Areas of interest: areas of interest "Swimming Pool"
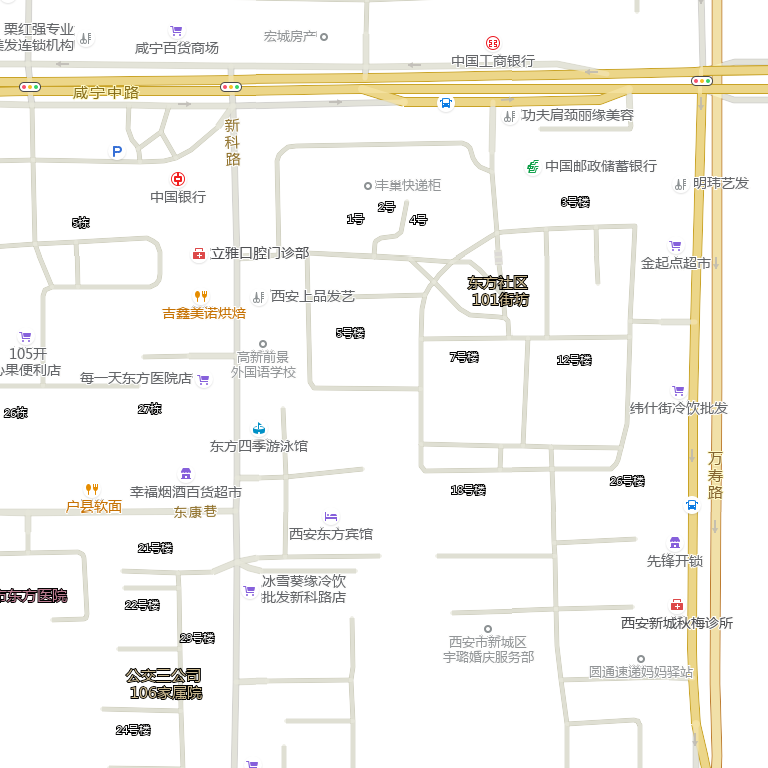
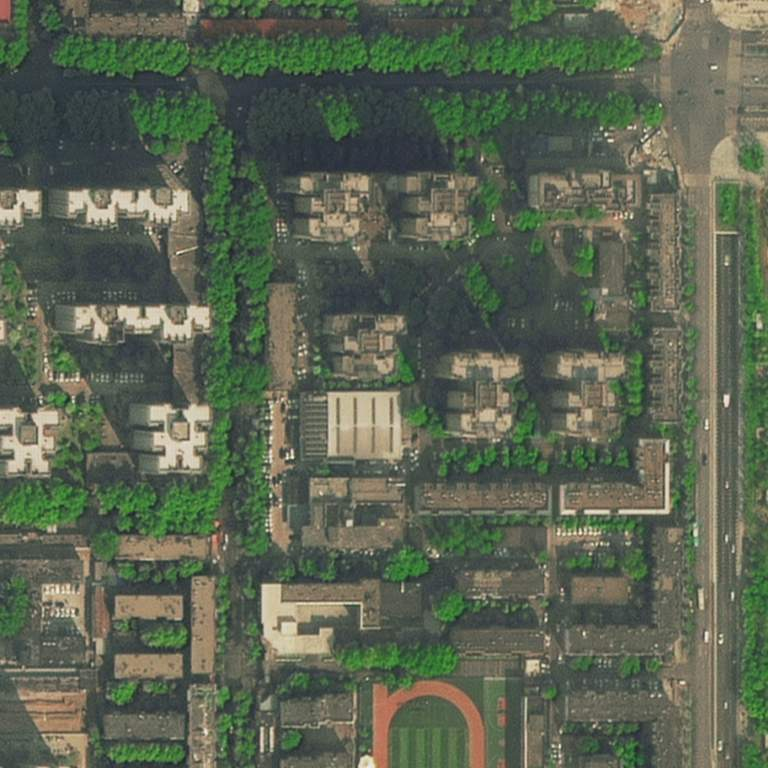